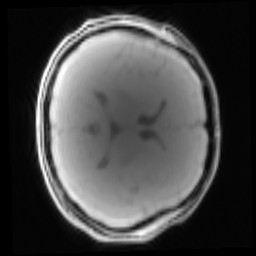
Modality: PDw
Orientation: axial
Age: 22
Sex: male
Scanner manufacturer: siemens
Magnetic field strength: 3 T
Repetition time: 0.25 s
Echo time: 0.00103 s